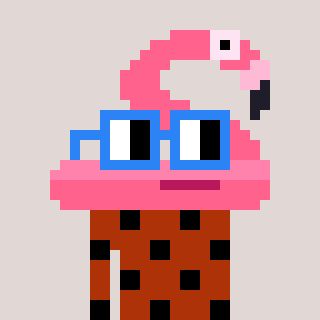
a pixel art character with square blue glasses, a flamingo-shaped head and a hotbrown-colored body on a warm background